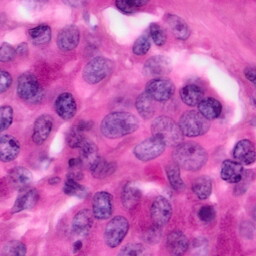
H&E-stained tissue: Pancreatic